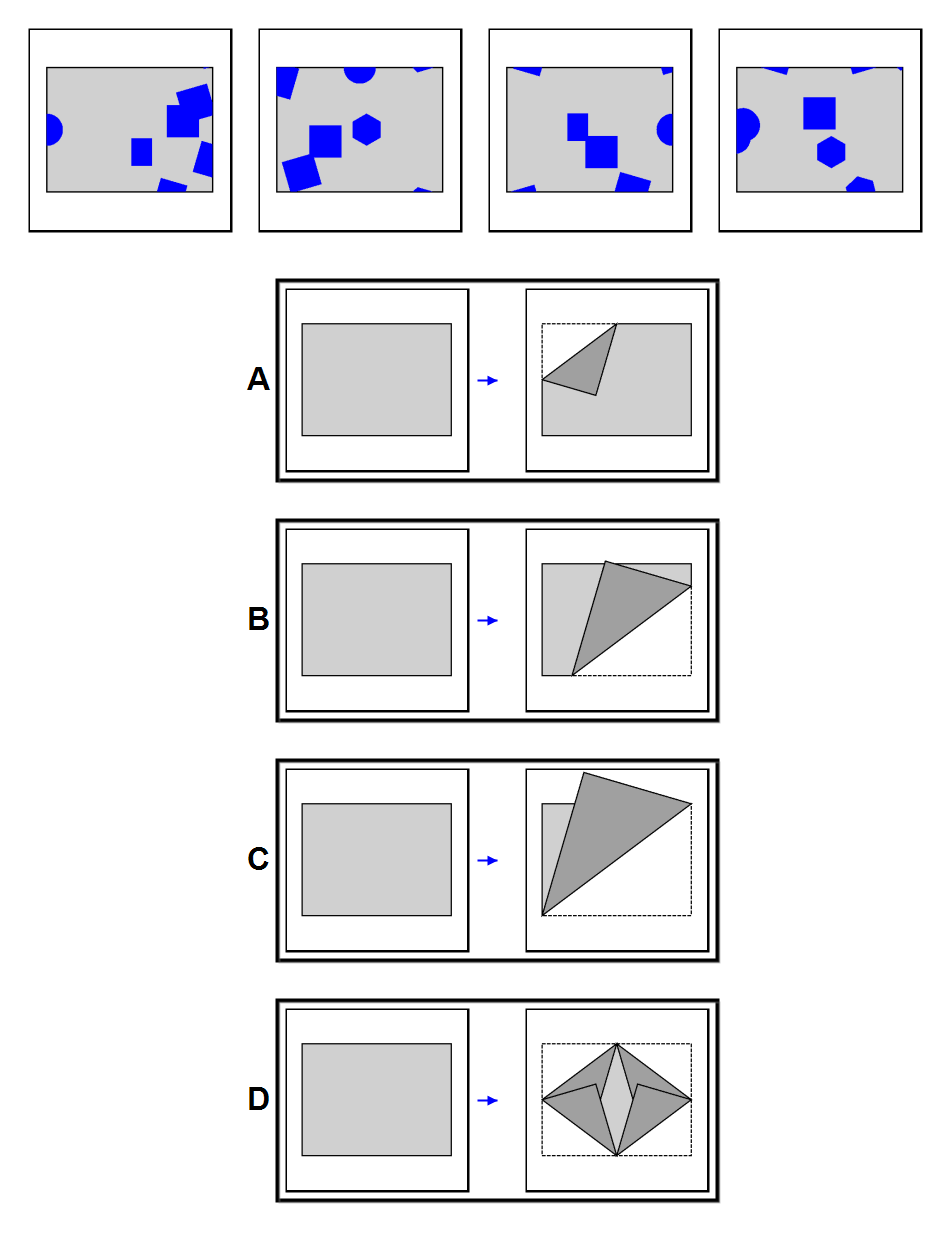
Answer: D